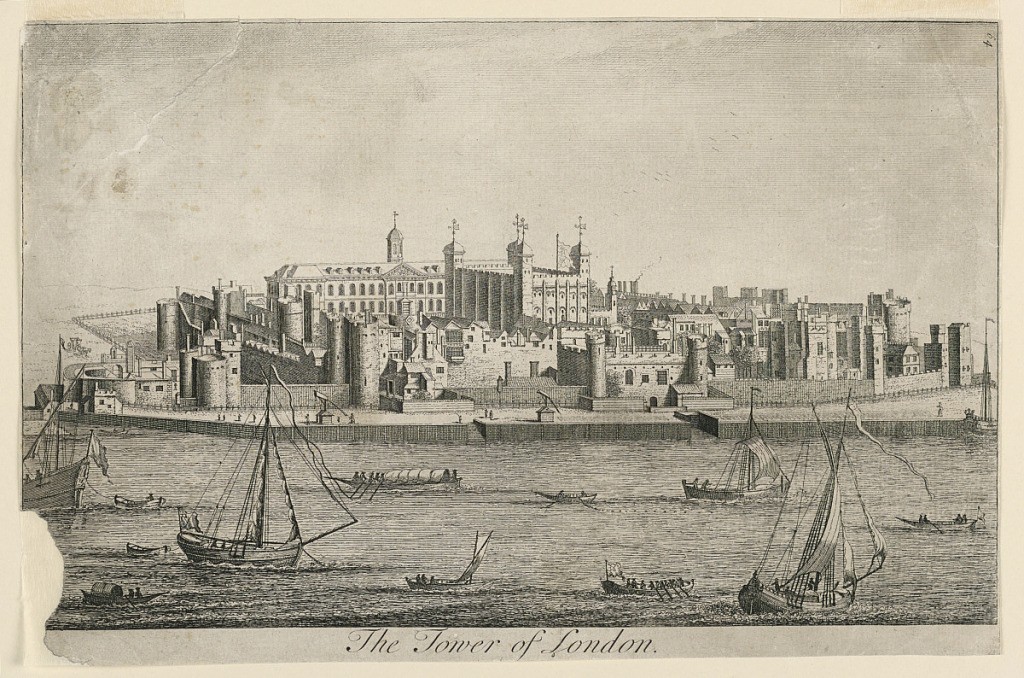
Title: The Tower of London
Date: ca. 1730–1750
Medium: Engraving on paper
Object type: Print
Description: Panoramic view of the Tower of London and buildings surrounding it, as seen from the far bank of the Thames River. Numerous small craft ply the river. Inscribed in bottom margin: "The Tower of London". In the upper right corner, the number "64".